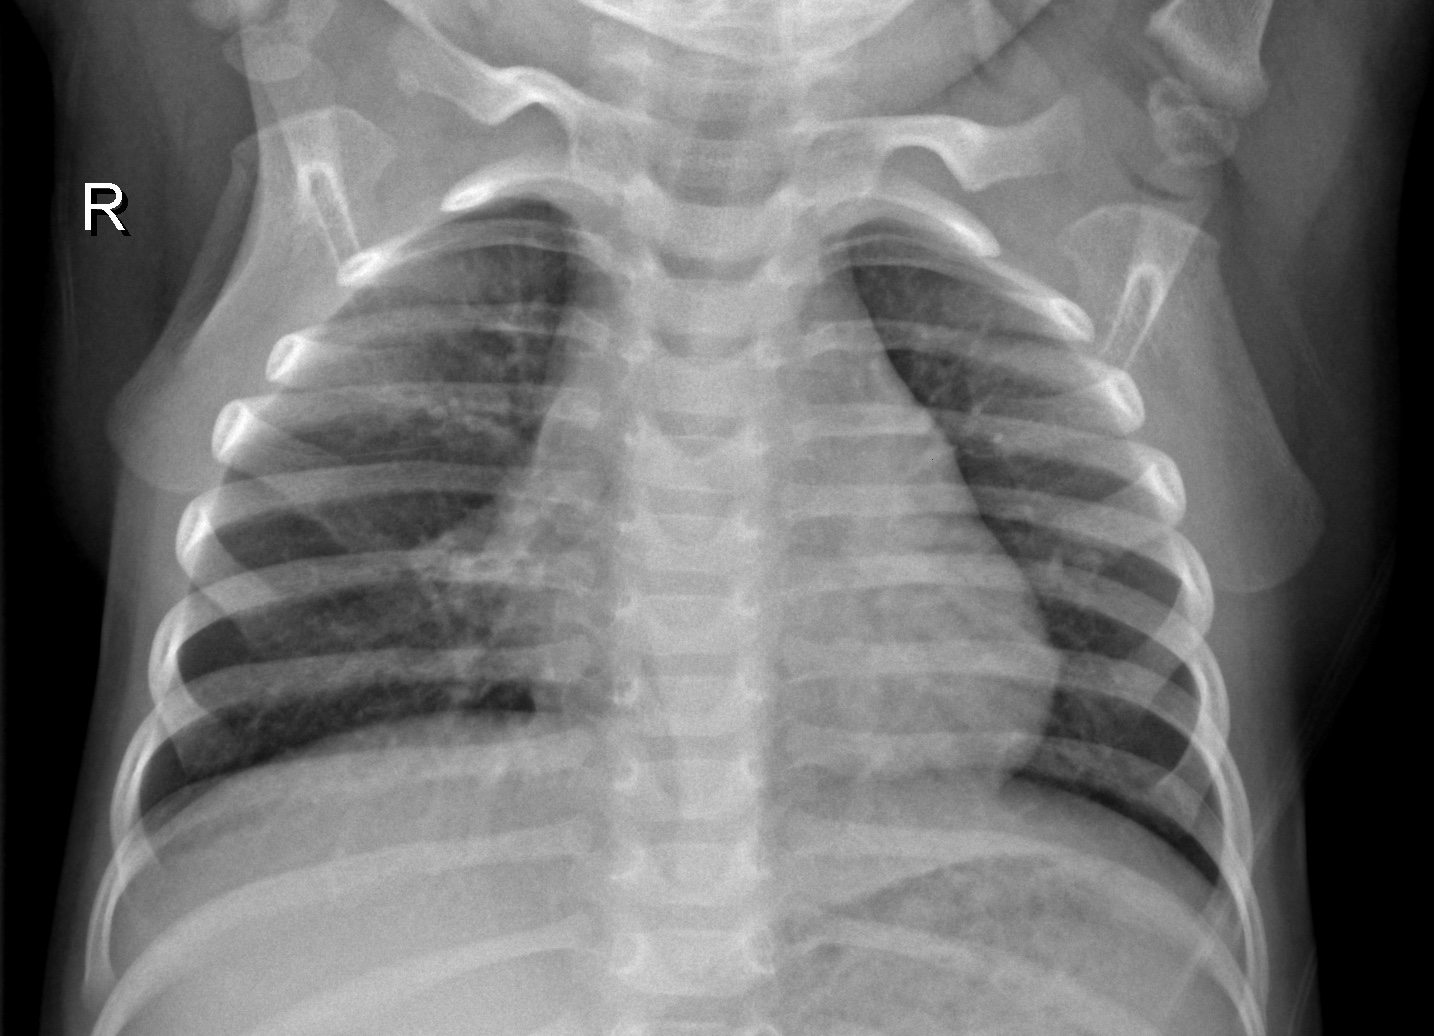
Diagnosis: NORMAL